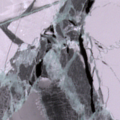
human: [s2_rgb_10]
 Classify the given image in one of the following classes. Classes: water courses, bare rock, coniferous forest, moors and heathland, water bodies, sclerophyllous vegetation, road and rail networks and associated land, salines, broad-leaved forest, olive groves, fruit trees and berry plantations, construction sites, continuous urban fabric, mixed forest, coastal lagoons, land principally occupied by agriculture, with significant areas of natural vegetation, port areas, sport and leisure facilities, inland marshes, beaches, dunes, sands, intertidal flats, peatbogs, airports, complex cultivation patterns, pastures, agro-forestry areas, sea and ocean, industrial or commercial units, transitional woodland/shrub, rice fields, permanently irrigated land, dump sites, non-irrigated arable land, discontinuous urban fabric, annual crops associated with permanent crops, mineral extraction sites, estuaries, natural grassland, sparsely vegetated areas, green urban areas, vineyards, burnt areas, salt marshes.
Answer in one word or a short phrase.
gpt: sea and ocean